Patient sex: F
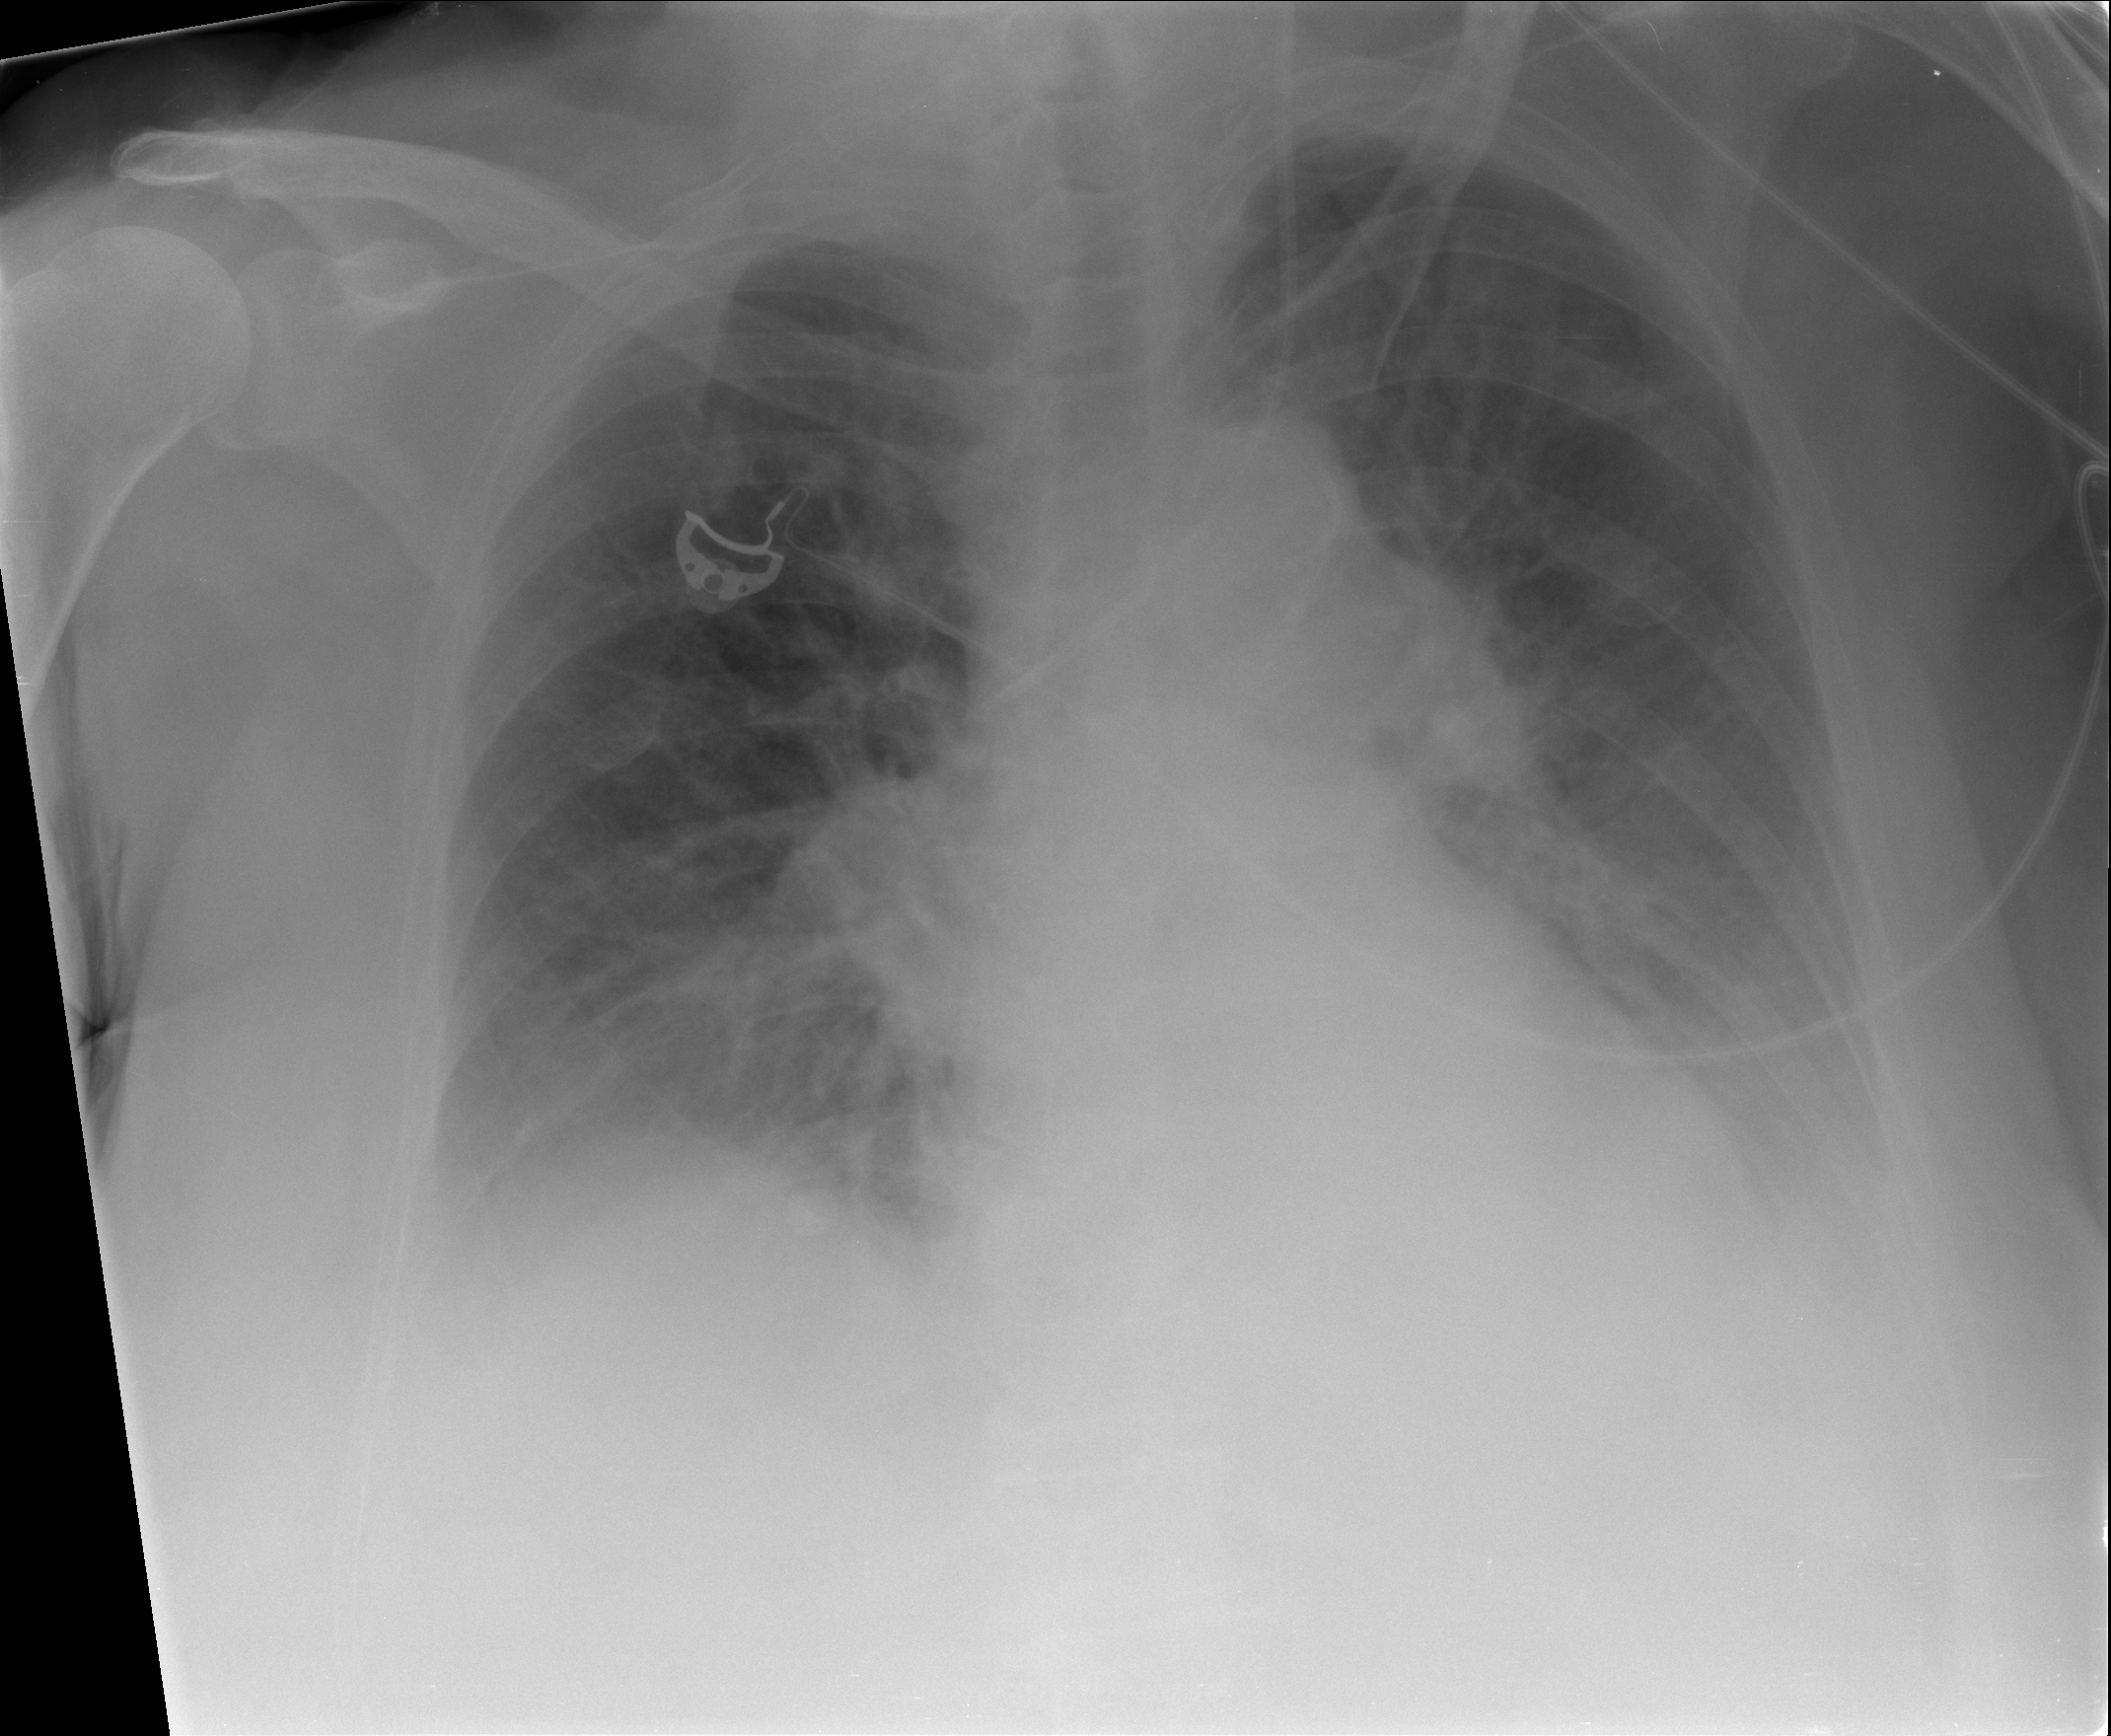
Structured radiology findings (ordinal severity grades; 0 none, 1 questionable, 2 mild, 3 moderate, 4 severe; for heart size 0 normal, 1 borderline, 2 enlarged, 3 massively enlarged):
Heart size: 2
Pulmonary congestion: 2
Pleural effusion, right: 2
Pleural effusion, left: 3
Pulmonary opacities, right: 0
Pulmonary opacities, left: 0
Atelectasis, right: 0
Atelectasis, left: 0